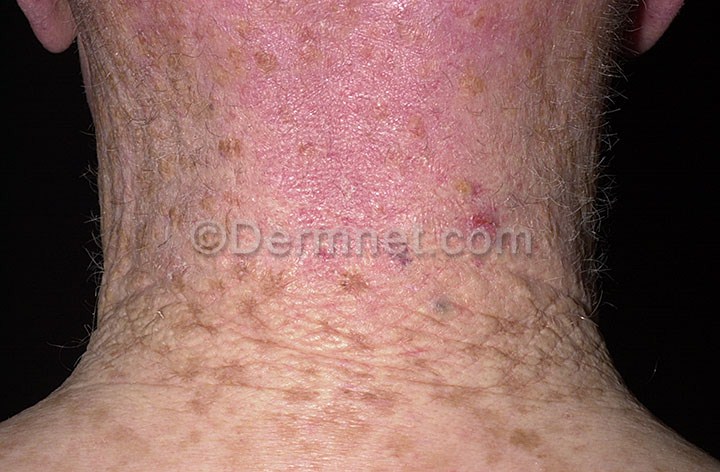
Disease: Light Diseases and Disorders of Pigmentation